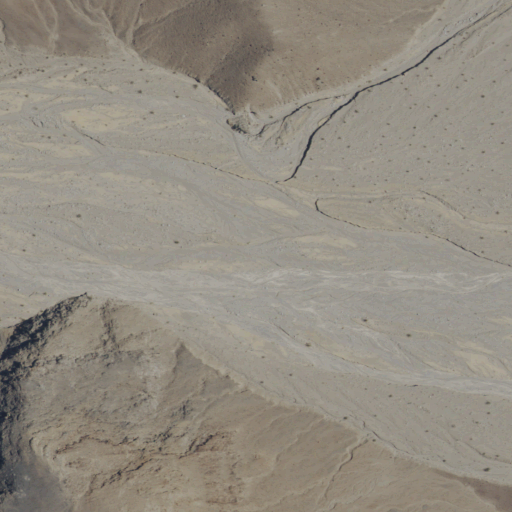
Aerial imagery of valley in California named Marble Canyon containing barren land and shrub